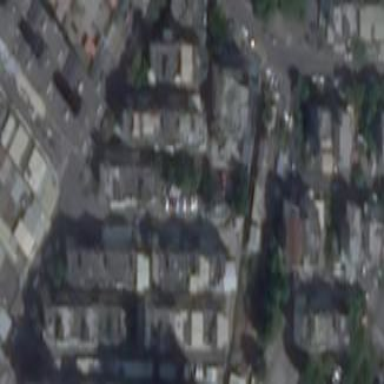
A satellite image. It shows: Residential area with apartments.